Question: I'm starting to do some projects with this IDE and still I find several anoying situations that where very easy to solve with eclipse but that I don't know how to face here.
I'm implementing mail sending functionality to my app. This must be transparent for the user, so I'm using javax.mail.
For this, I have downloaded the "activation.jar", "additionnal.jar" and "mail.jar" files and I have save them in the libs folder.
Now I'm creating the custom sender class, which extendes . But it does not find the import for the , mail is appearing in red. I'm triying to import it from the libs but it does not find them.
I have also included this in gradle.build:
'''
dependencies {
compile fileTree(dir: 'libs', include: ['*.jar'])
'''
I have readed in several questions like this, that the way is to right click on the library and click on , but this option is not appearing for me.
So, whats the way of making Android Studio recognize these libraries?

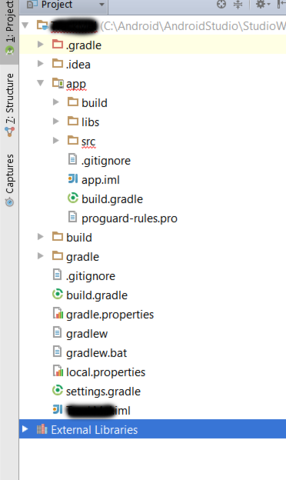
Answer: I would encourage you to use an artifactory like Sonatype Nexus is for instance. In here you would deploy and retrive your artifacts and artifacts from other remote artifactories. But for now may just use MavenCentral.
In your top level 'build.gradle' you would need to configure a repository where your artifacts reside.
'''
repositories {
mavenCentral() //a public artifactory
maven {
url "https://your.privaterepo.com"
}
}
'''
In your project level 'build.gradle' you would add a dependency for 'javax.mail' like
'''
dependencies {
compile 'javax.mail:mail:1.5.0-b01' // G:A:V
}
'''
For looking up GAV-coordinates of artifacts (rouprtifactersion) you could use just google, which often points you to <URL> where you can easily pick up dependencies in gradle notation.
You then will never need to download artifacts manually, gradle will handle this for you. All you would have to do is, to declare the repository and the dependencies.
For deploying artefacts from gradle, I use a goal 'uploadArchives' in my module level build.gradle:
'''
apply plugin: 'maven'
//noinspection GroovyMissingReturnStatement
uploadArchives {
repositories {
mavenDeployer {
repository(url: 'http://our.private.nexus/nexus/content/repositories/releases') {
authentication(userName: NEXUS_USERNAME, password: NEXUS_PASSWORD);
}
snapshotRepository(url: 'http://our.private.nexus/nexus/content/repositories/snapshots') {
authentication(userName: NEXUS_USERNAME, password: NEXUS_PASSWORD);
}
pom.groupId = "the.groupid.for.this.artifact"
pom.artifactId = "artifactid"
pom.version = "1.2.3"
}
}
}
'''